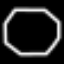
Label: octagon